Brain MRI, modality: hrT2
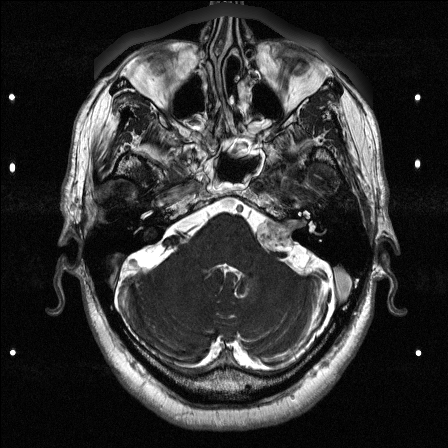